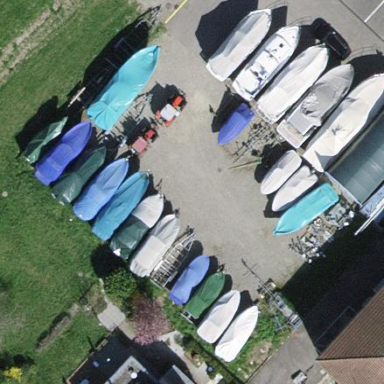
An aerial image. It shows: Boat storage facility.